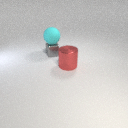
large red metal cylinder to the right of small gray metal cube